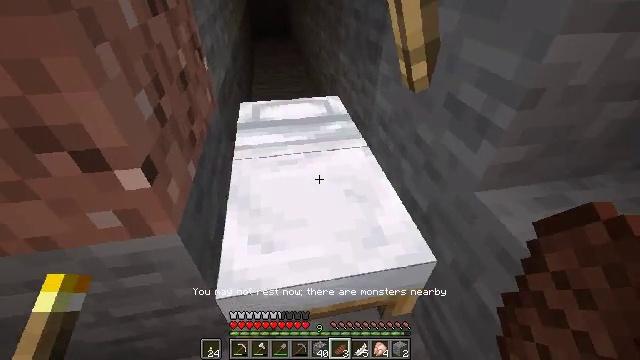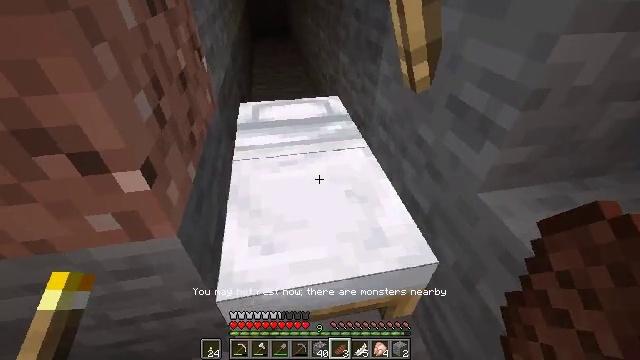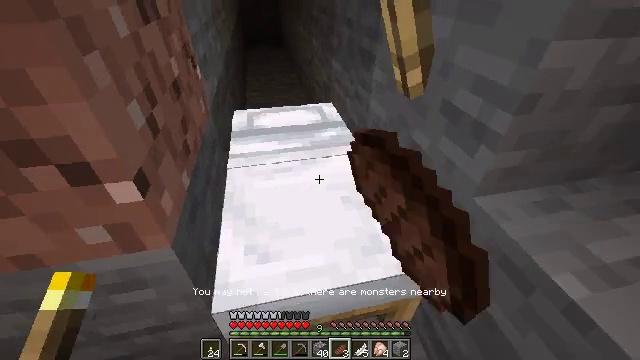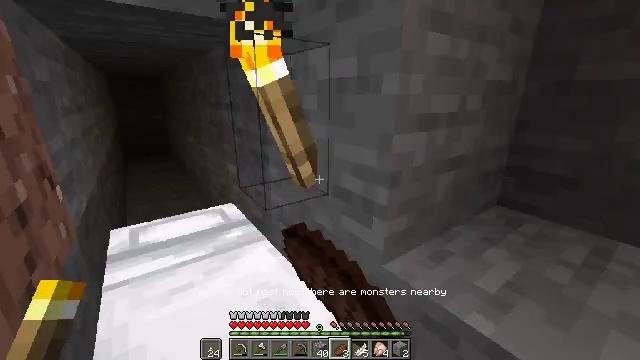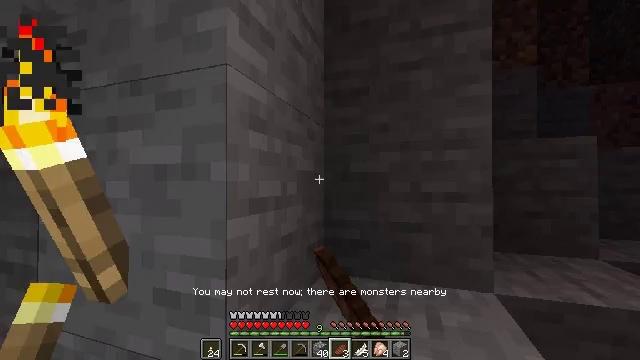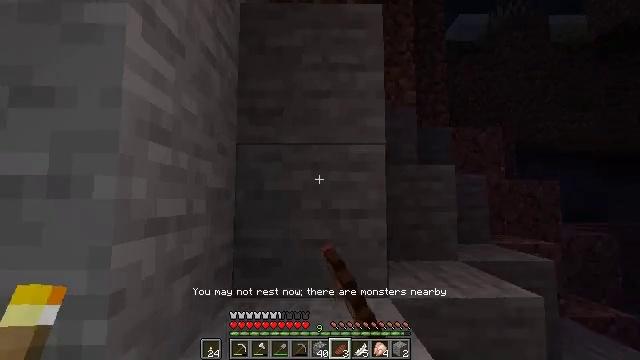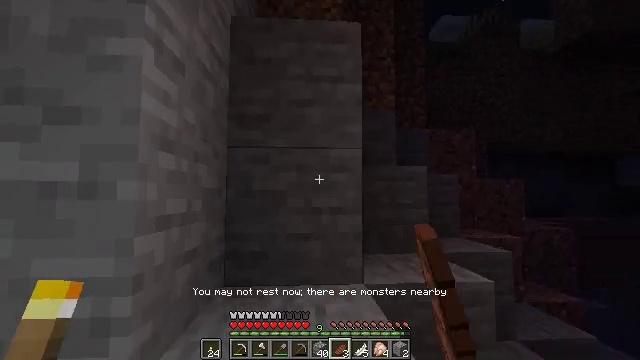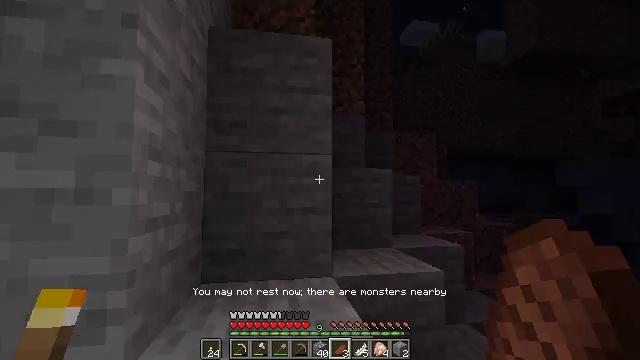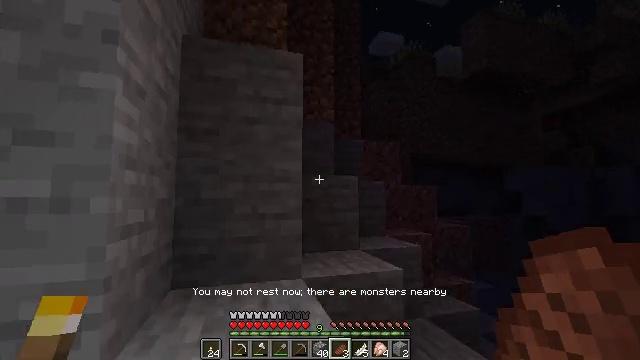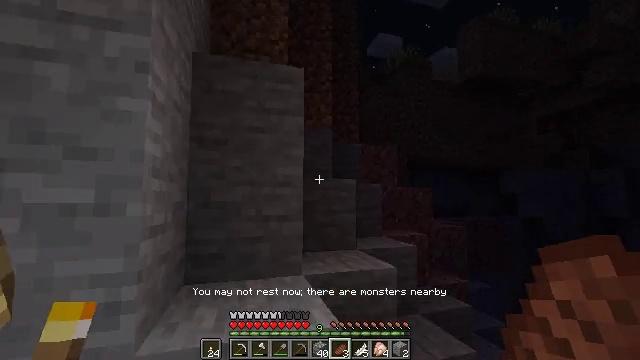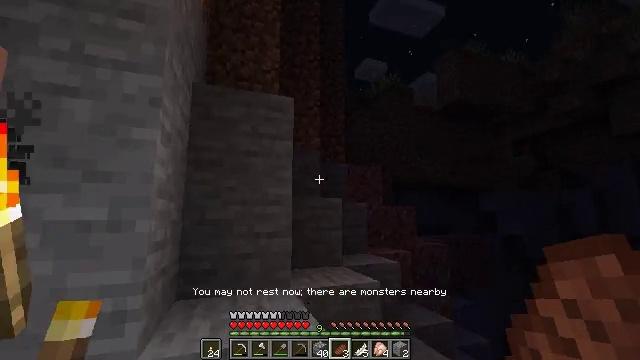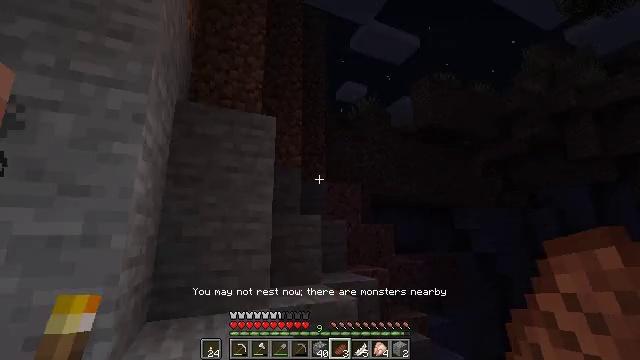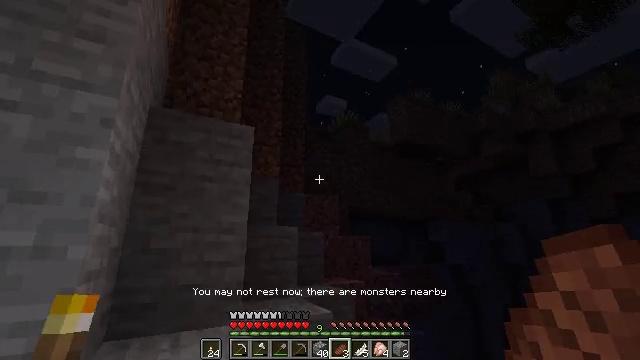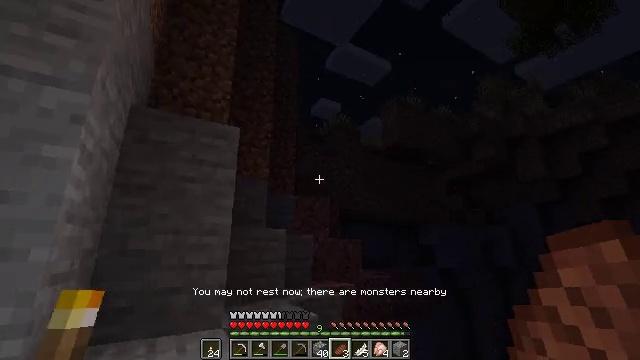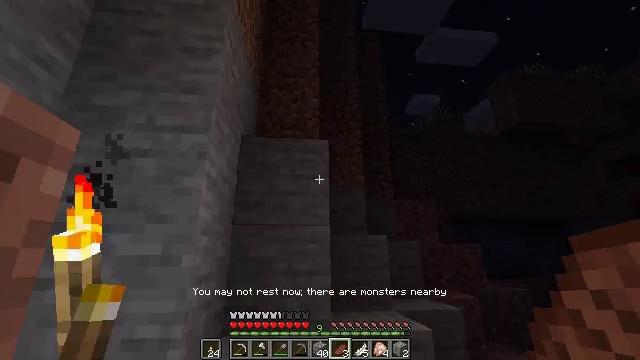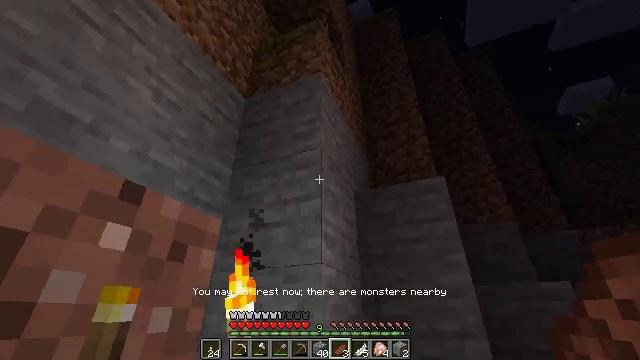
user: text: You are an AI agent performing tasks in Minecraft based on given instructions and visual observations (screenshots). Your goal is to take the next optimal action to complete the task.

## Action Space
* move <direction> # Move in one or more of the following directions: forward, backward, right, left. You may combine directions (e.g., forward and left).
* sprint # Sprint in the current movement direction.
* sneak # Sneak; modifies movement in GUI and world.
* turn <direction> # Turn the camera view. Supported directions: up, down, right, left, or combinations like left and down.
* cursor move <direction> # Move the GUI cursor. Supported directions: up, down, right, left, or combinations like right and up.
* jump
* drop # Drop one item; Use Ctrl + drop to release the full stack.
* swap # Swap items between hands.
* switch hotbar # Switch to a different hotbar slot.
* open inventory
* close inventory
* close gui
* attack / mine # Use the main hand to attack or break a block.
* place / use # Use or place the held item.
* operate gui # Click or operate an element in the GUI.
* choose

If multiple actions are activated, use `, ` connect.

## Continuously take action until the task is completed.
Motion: motion action
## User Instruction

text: Mine the white bed.
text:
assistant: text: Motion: no_op
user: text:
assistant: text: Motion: turn right and up
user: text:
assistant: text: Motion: turn right and up
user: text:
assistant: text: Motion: turn right and up
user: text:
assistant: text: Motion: move back, turn right and up
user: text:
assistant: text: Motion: move back, turn right
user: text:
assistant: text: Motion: move back, turn right
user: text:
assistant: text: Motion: move back, turn right
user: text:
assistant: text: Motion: move back
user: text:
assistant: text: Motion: turn right and up
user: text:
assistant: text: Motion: turn right and up
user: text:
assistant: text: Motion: move right, turn right and up
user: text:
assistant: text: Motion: move right, turn right
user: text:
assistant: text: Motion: move right, turn left and up
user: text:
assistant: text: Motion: turn left and up
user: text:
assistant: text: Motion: turn left and up
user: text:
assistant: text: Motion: turn up
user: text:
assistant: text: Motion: turn up
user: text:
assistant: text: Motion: turn left and up
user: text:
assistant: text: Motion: turn left and down
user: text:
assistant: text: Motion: move right, turn left and down
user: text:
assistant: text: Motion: move right, turn right and down
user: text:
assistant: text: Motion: move right, turn right and down
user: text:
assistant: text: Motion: turn right
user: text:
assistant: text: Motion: move left
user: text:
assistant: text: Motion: move left
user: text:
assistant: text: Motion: move left
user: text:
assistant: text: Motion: move left
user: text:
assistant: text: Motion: no_op
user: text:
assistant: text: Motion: turn up